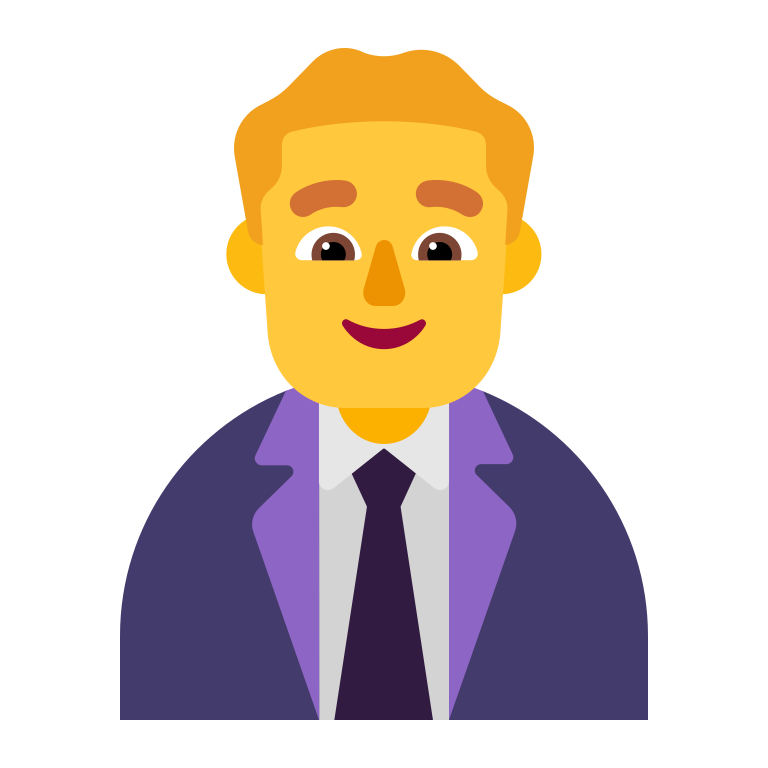
man office worker flat default